Question: My website is built on WordPress and WooCommerce. I am using Dokan multivendor pro plugin and WC Bookings plugin. When a vendor logins then he/she is redirected to the Dokan vendor dashboard .
In the dashboard under Booking ------ Manage Bookings , all the bookings shows . In that table i want to remove two columns as shown in the image below .

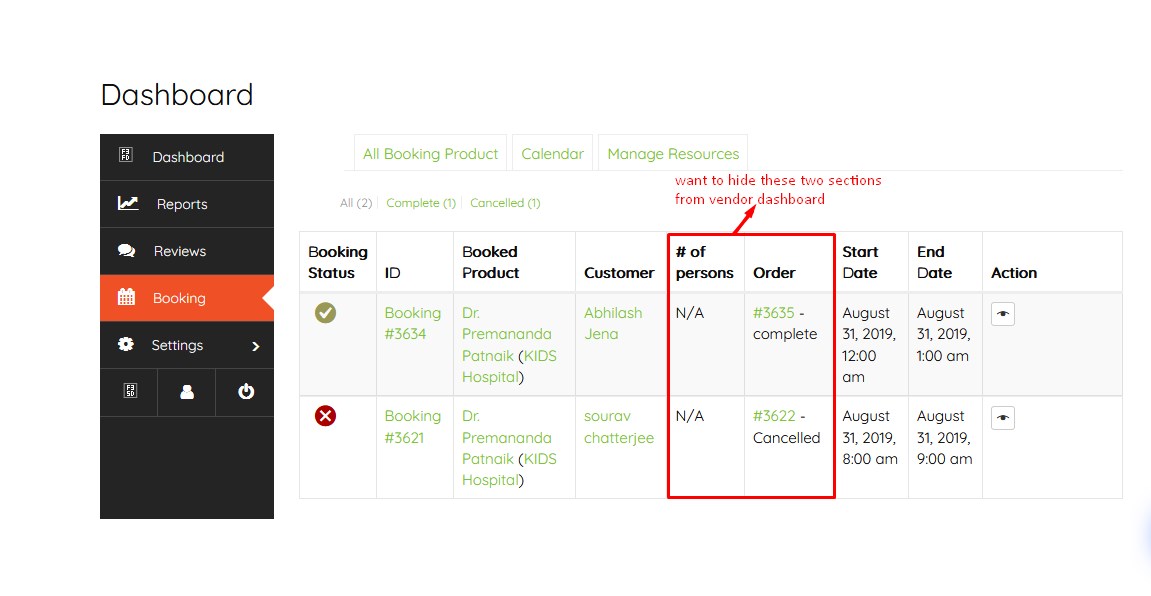
Answer: In order to remove them physically from page you'd have to locate the query and/or the table loop process in the plugin's php files itself and modify them for your need, but if you just want the existing info on the page not to show you can right click on your browser to see the id, or class of the table then add a custom CSS modifying the behavior of these objects.
So let's assume these are called 'BookingTable'. Then the code you're looking for should look like this:
'''
#BookingTable tr td:nth-child(5), #BookingTable tr td:nth-child(6) {
display: none;
}
'''
The key here is the "nth-child" selector, which lets you access to the children of a repetitive tag by referring to their order index number in a group.
You can use these selectors to access these repetitive DOM objects and manipulate their , . Like I said, in order to prevent the client to receive this data all together you have to remove the information through the PHP code (which I don't have access to so I can't help you with that)
I hope this helps. Cheers!